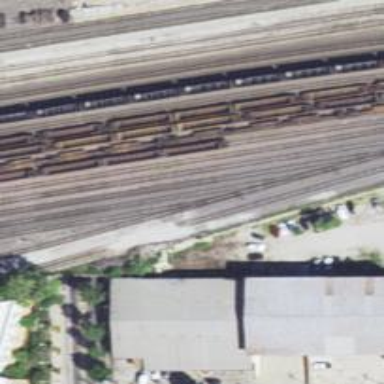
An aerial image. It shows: Railway yard in service.